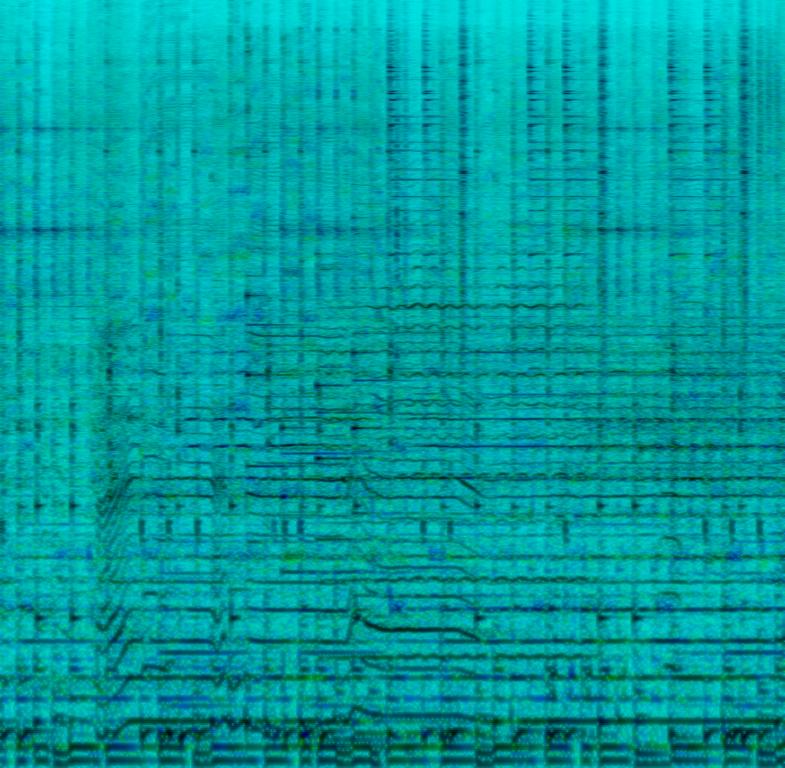
This file contains a more complex composition full of percussive elements spread across the sides of the speakers. A violin is playing a melody along to some bell sounds and a keyboard/string sound playing a chord rhythmically. A male voice is singing long notes in a higher key. This song may be playing as a live concert.